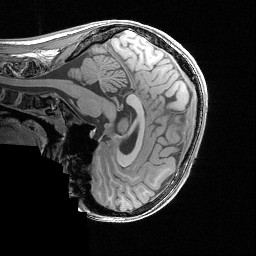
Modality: T1w
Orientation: sagittal
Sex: male
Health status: ill
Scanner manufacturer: siemens
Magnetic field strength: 2.894 T
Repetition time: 1.57 s
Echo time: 0.00342 s